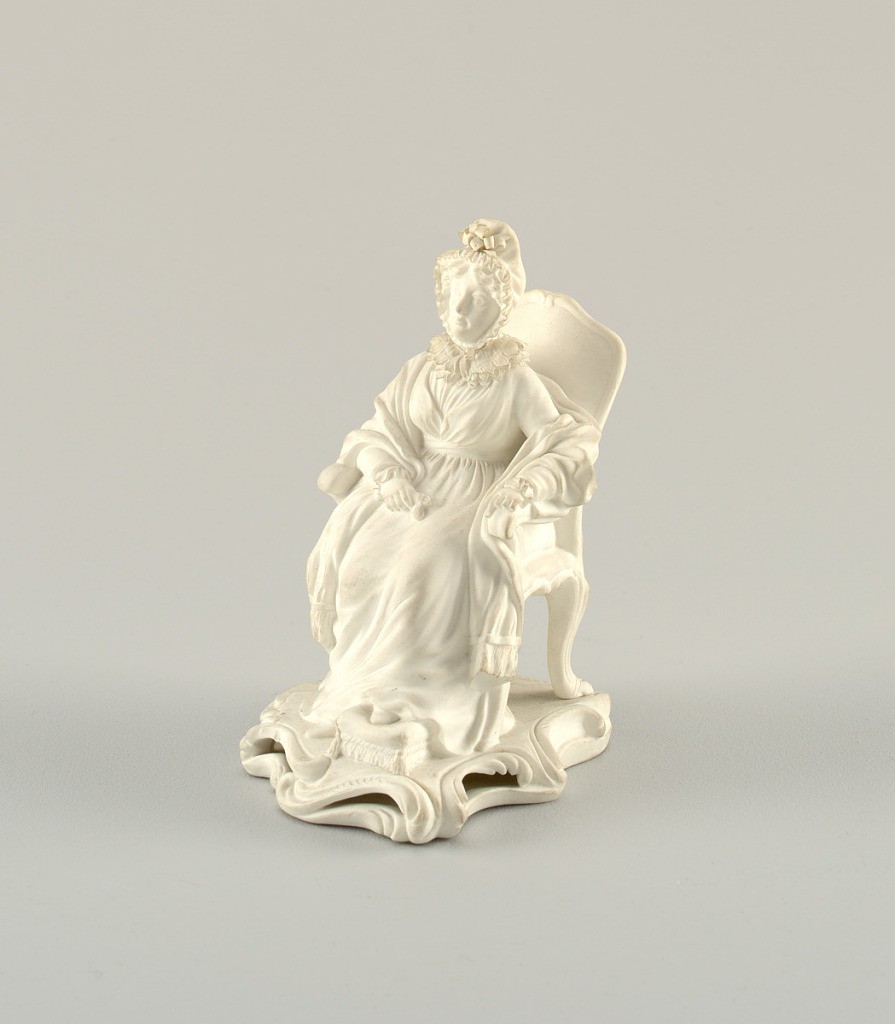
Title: Figure of Hannah More
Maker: Minton Ceramics Manufactory, English, established 1796
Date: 1830–1836
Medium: biscuit (parian)
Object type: figure
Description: Figure of Hannah More seated on a chair and wearing a bonnet and shawl over her dress, in her right hand she holds a scent bottle, set on a scroll moulded base.